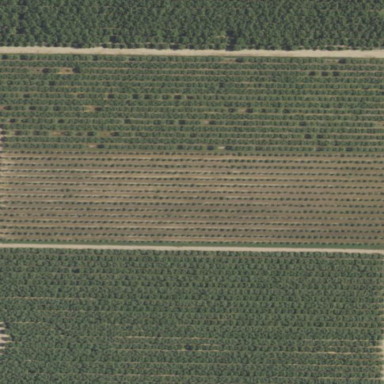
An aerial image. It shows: Orchard.